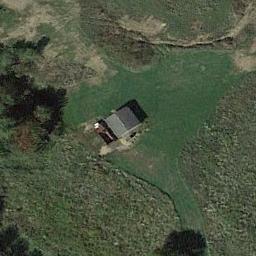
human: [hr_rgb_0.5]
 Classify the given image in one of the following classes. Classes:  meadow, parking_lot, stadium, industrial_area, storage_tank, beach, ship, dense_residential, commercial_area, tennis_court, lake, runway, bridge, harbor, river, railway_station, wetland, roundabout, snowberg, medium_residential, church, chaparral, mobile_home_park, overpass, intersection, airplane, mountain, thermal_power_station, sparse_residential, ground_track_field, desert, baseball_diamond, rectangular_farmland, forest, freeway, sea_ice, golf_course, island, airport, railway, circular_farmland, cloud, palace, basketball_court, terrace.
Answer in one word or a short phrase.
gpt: sparse_residential